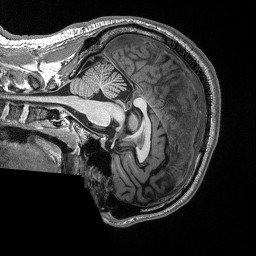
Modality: T1w
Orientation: sagittal
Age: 26
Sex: male